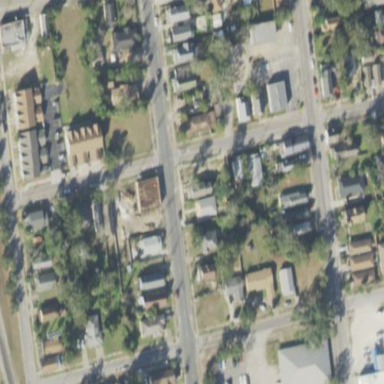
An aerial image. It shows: Single-family residential area.